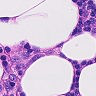
Metastatic tissue present: no